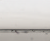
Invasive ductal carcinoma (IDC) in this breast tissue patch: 0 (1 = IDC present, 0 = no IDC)